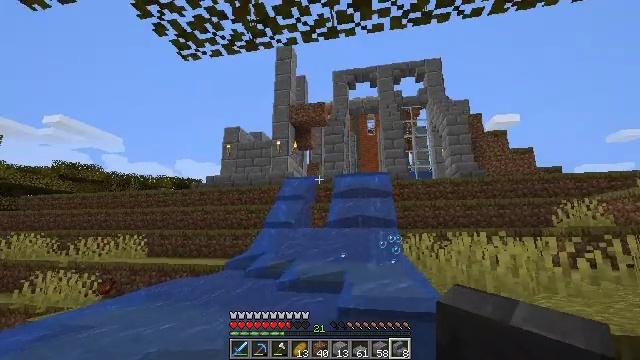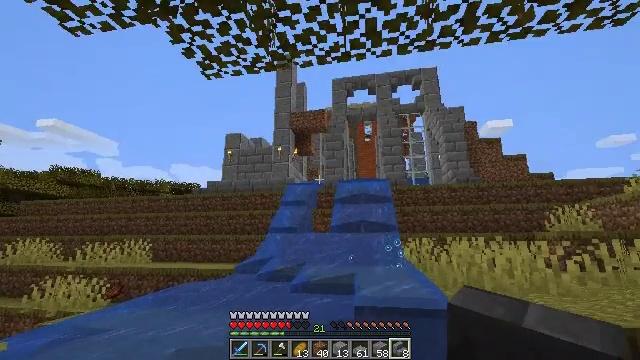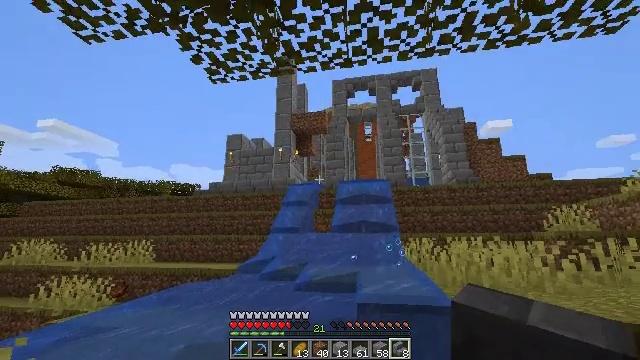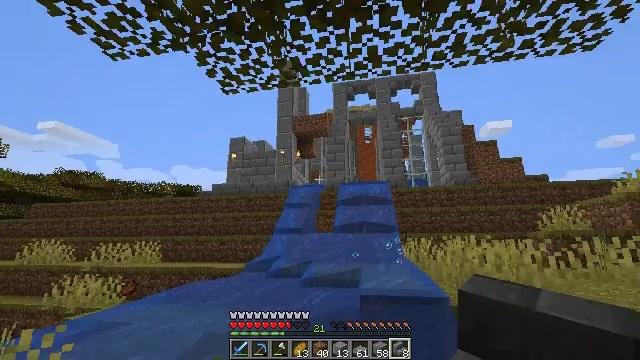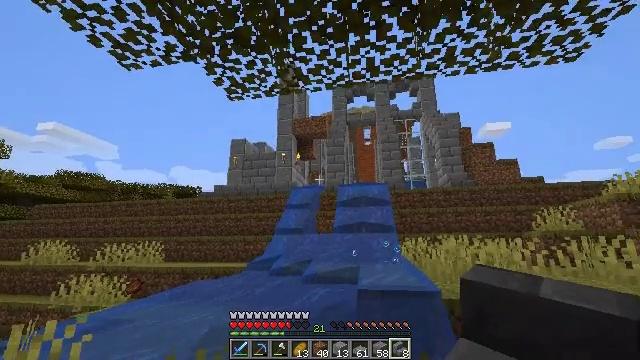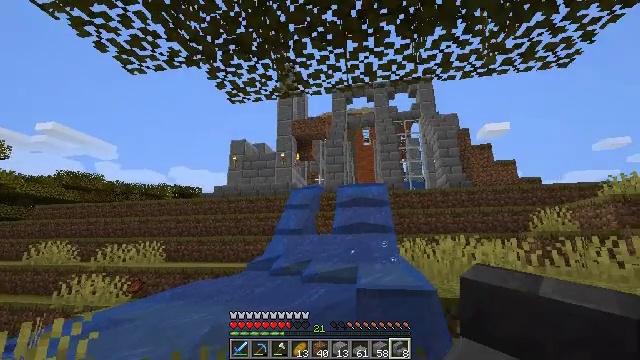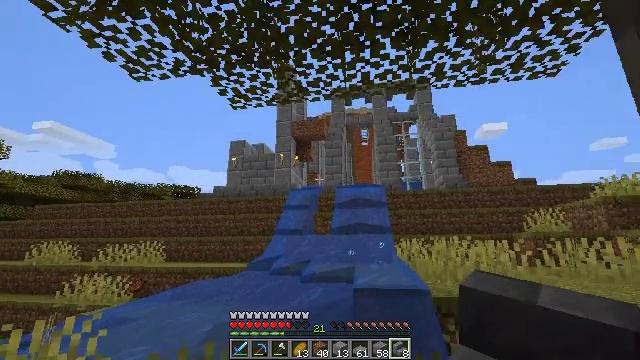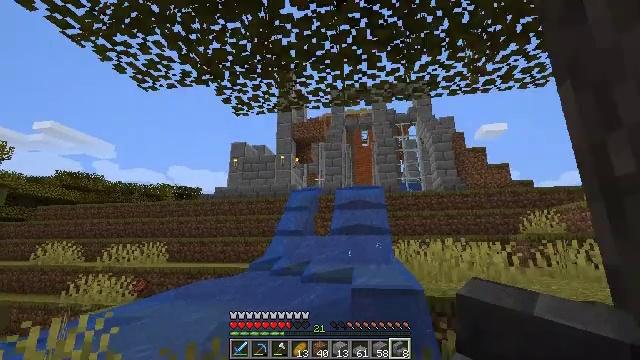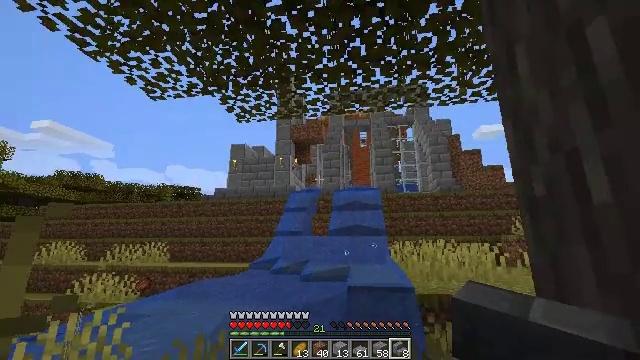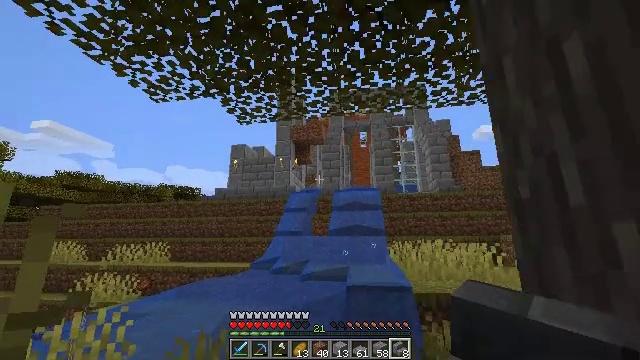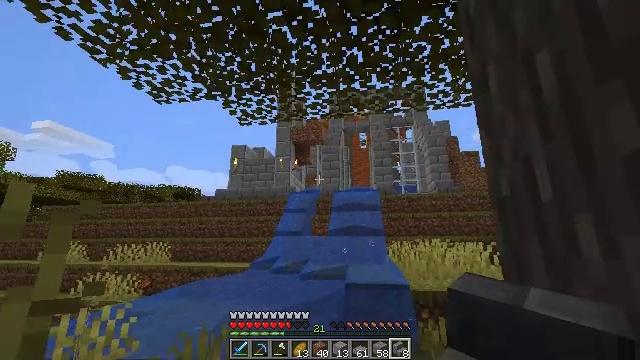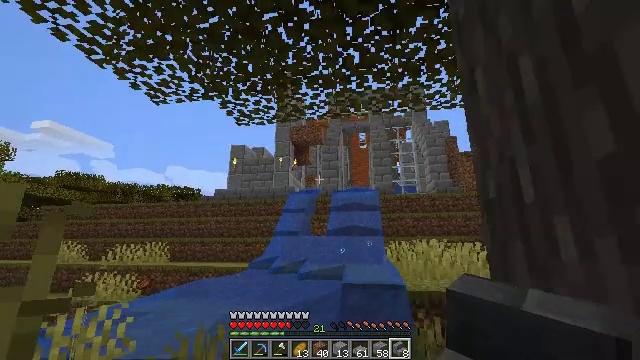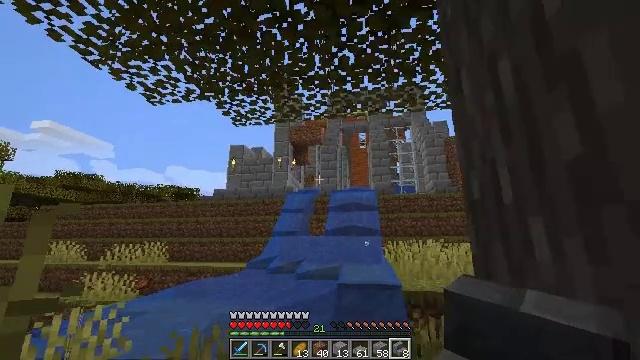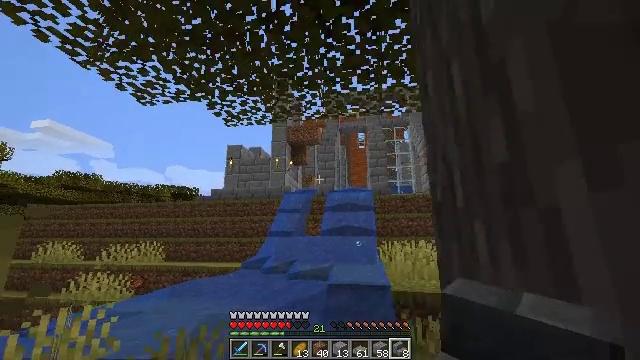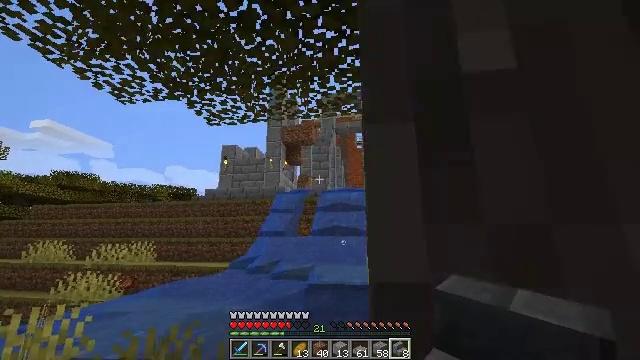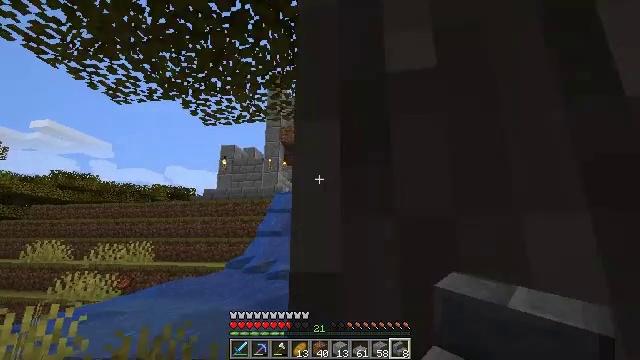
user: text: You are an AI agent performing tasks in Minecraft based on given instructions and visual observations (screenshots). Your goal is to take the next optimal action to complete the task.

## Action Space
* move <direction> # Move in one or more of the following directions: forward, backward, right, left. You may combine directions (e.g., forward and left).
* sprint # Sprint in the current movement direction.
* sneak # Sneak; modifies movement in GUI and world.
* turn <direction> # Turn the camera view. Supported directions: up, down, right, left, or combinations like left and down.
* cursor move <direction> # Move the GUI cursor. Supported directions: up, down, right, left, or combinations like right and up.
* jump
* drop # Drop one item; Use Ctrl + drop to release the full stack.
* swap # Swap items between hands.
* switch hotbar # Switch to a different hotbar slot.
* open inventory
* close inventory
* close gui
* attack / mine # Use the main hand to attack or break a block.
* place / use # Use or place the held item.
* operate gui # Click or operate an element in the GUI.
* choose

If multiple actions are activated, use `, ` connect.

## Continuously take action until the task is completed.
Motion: motion action
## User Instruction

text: Break the glass pane to collect it.
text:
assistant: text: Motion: move back
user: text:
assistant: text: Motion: move back
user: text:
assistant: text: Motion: move back
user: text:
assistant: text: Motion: move back
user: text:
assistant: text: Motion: move back
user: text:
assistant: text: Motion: move back
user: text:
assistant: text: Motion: move back
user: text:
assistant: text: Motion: no_op
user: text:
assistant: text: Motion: no_op
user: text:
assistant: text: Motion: no_op
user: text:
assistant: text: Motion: move right
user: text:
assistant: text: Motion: move right
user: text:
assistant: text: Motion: move right
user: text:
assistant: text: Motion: move forward and move right
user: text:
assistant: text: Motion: move forward and move right
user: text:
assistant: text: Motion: move forward and move right
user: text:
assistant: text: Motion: move forward and move right
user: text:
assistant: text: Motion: move forward
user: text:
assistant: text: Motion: move forward
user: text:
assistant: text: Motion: move forward
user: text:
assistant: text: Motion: move forward
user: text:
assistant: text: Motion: move forward, turn right
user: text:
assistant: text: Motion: move forward
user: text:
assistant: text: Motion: move forward and move left
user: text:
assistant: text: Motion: move forward and move left
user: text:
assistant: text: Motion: move forward and move left
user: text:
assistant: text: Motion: move forward and move left
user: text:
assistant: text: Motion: move forward and move left
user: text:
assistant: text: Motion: move forward and move left
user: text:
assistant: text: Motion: move forward